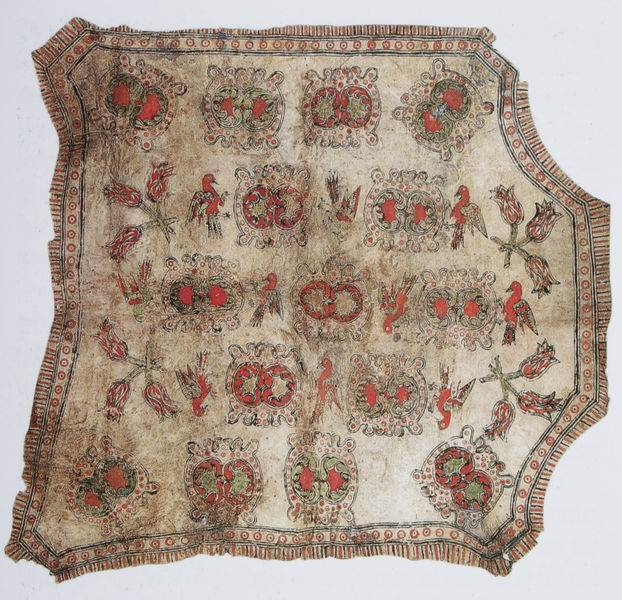
Titel: Robe mit Motiven im Stil Ludwigs XIV.
Standort: Paris
Institution: Musée de l'Homme
Schlagwörter: flügel, umhang, vogel, weiß, grün, ocker, blume, blumen, grau, schwarz, symbol, zeichen, blüten, rot, tier, tiere, tuch, beige, muster, ornament, teppich, federn, gefieder, leinen, mensch, rahmen, natur, vögel, bestickt, fransen, gewand, stickerei, stoff, decke, saum, pflanze, pflanzen, borte, rosa, kreis, schürze, schnabel, linien, rand, figuren, tulpen, bordüre, wandteppich, nähen, dekor, floral, ornamente, verzierung, streifen, robe, rüschen, foto, fotografie, photographie, punkte, gemustert, kante, rit, eingang, flamme, motiv, ringe, orient, form, kreise, photo, wappen, geometrisch, musterung, ehe, knospen, zahl, farbfoto, leder, hochzeit, gestickt, papagei, gewebe, borde, textil, ornamentik, fackel, weben, symetrisch, rundungen, acht, indianisch, franse, buchten, fuer, floreal, zoomorf, bedruckt, unendlich, umang, einbuchtungen, casuble, doppelringe, fellform, symetrien, fransig, kel, roter vogel, tukpen